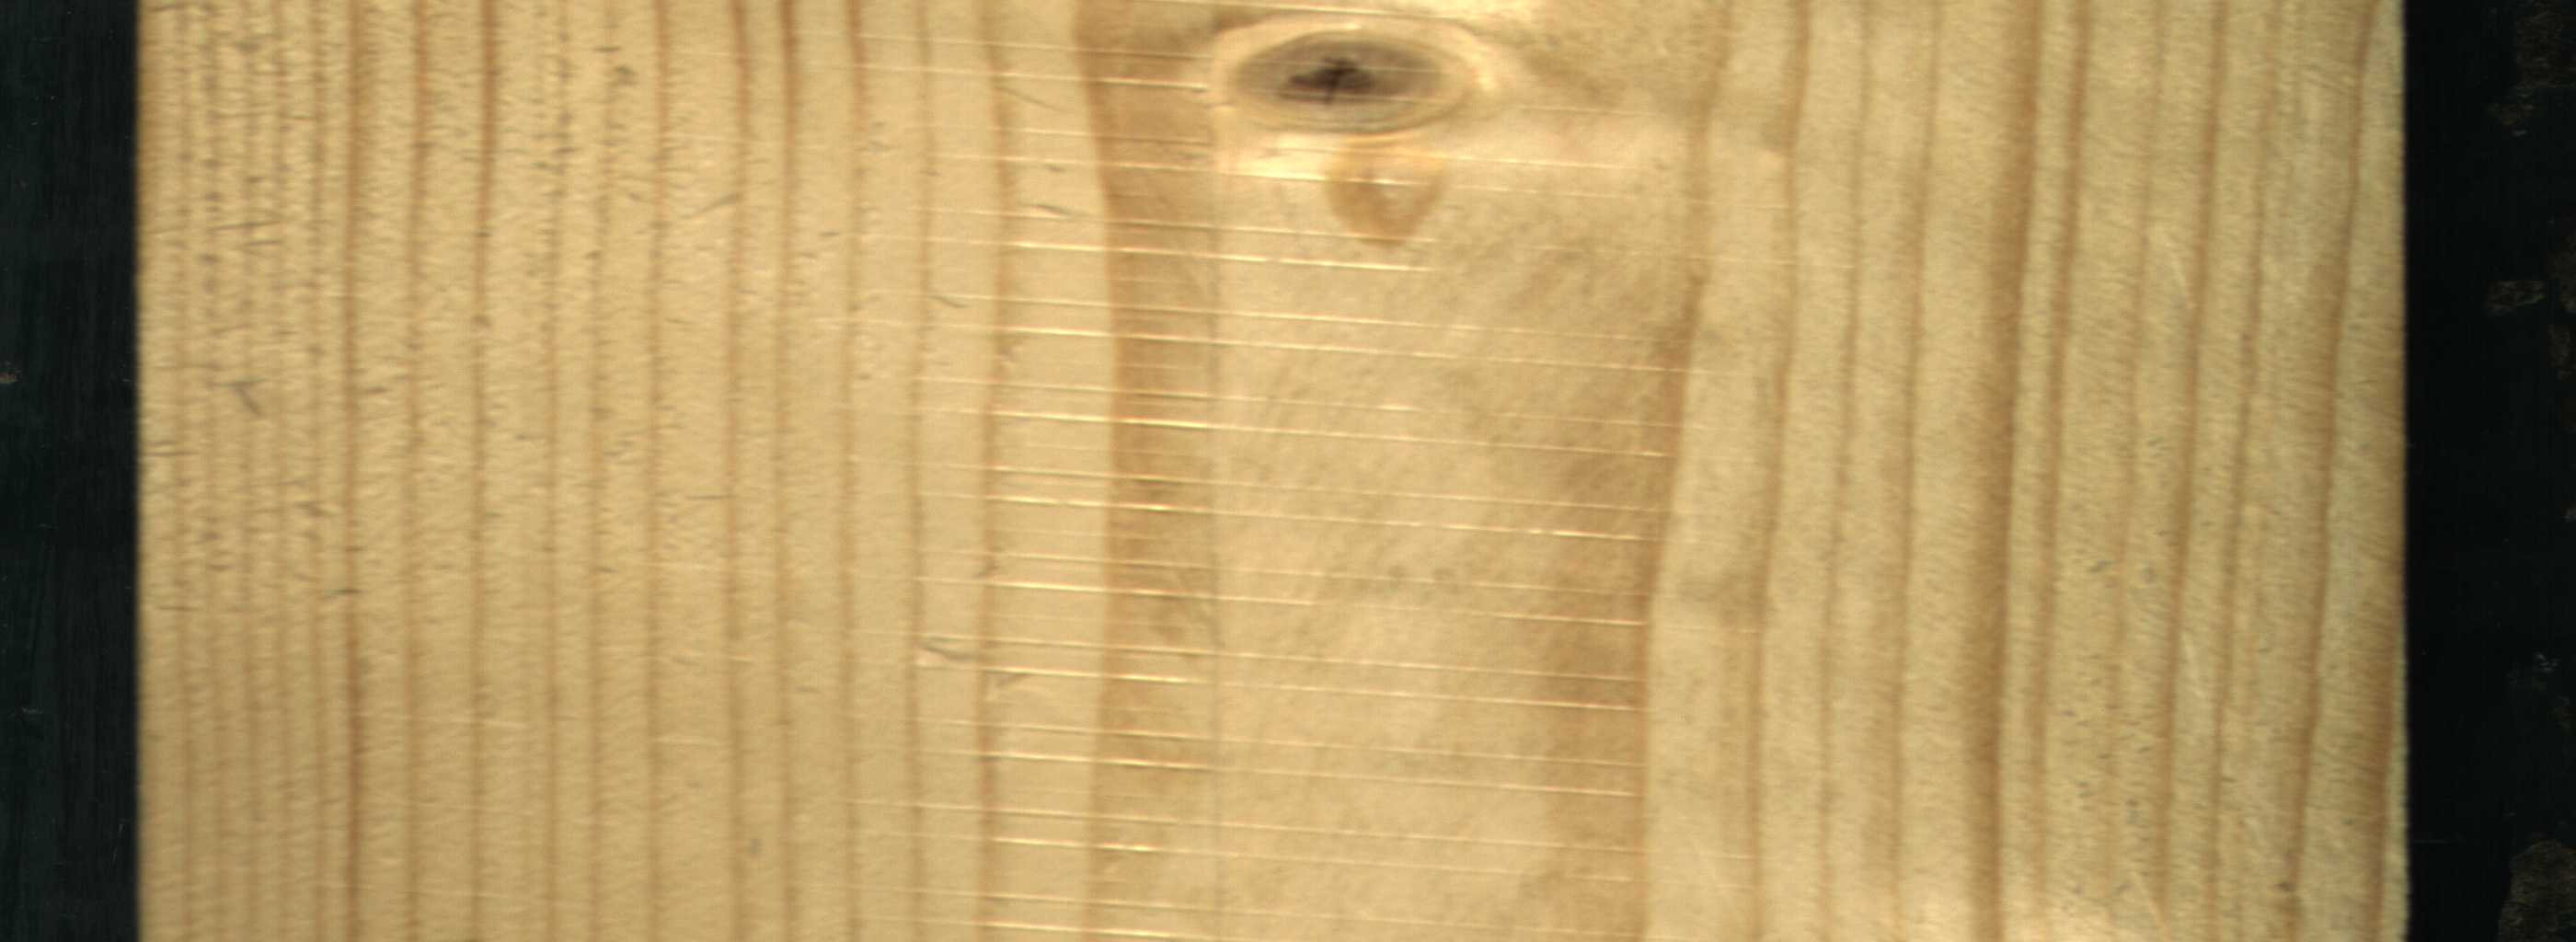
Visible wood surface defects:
Live_Knot